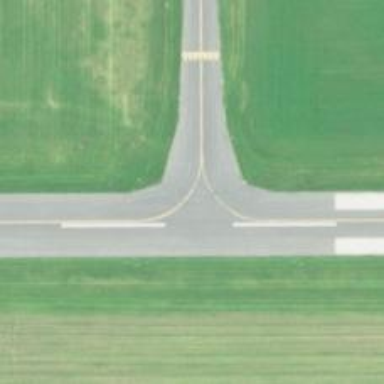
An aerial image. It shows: Image of taxiway at airport.